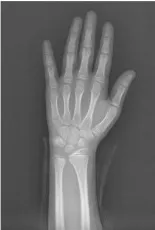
Information on case 2. (B) Plain X-ray of left hand and wrist.
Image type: radiology (x_ray)